Aerial crown-view tile of a tropical tree (Barro Colorado Island, Panama), acquired 20240716:
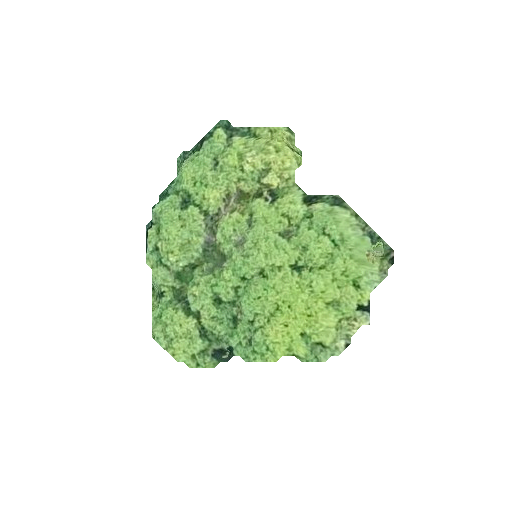
Species: Aspidosperma desmanthum
GBIF accepted scientific name: Aspidosperma desmanthum
Crown area: 67.229 m²